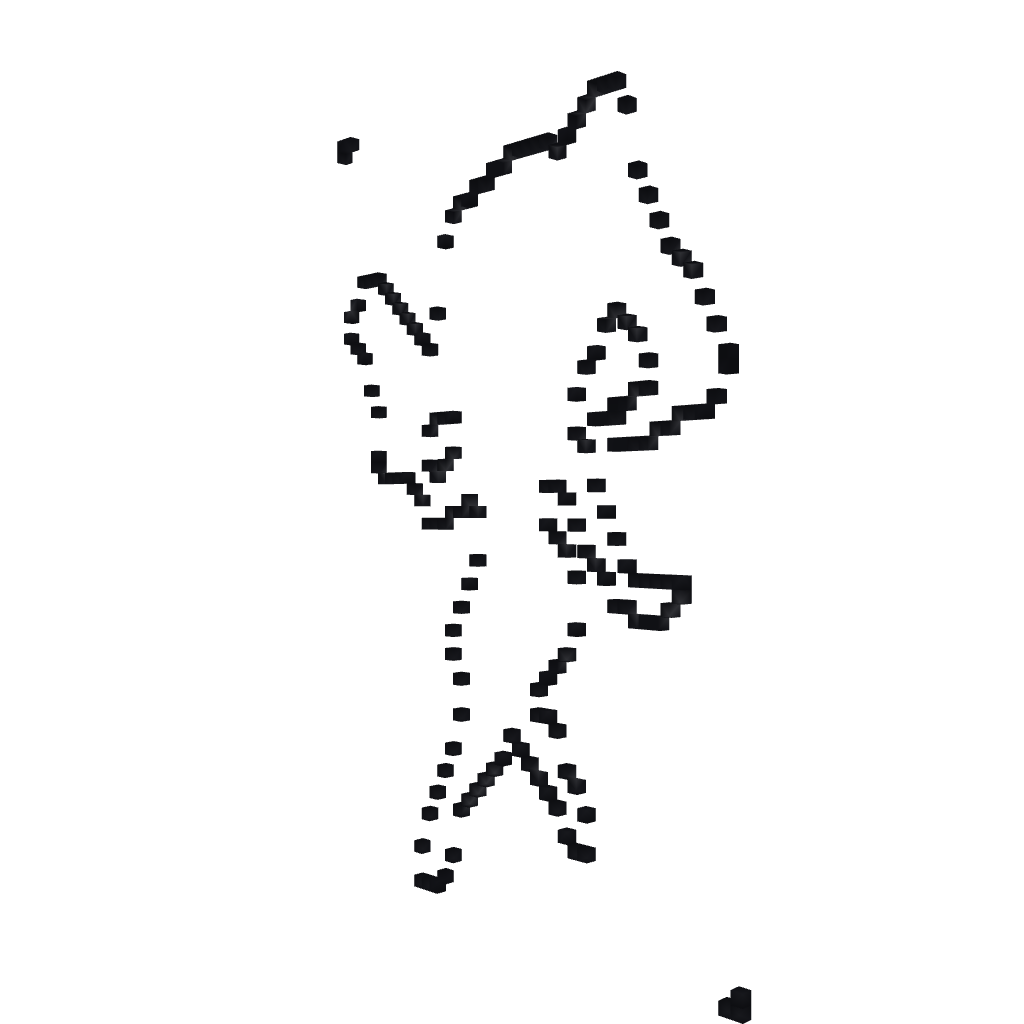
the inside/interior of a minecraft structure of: ZeroSuit Samus Chibi